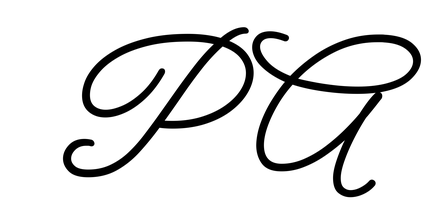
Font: MeowScript-Regular